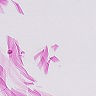
Metastatic tissue present: no